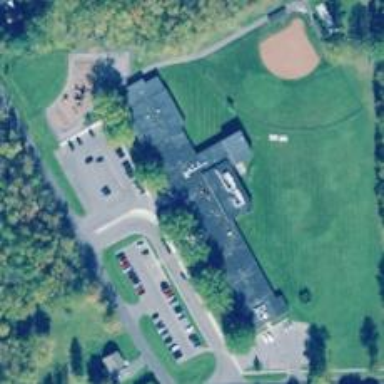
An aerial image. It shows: School.